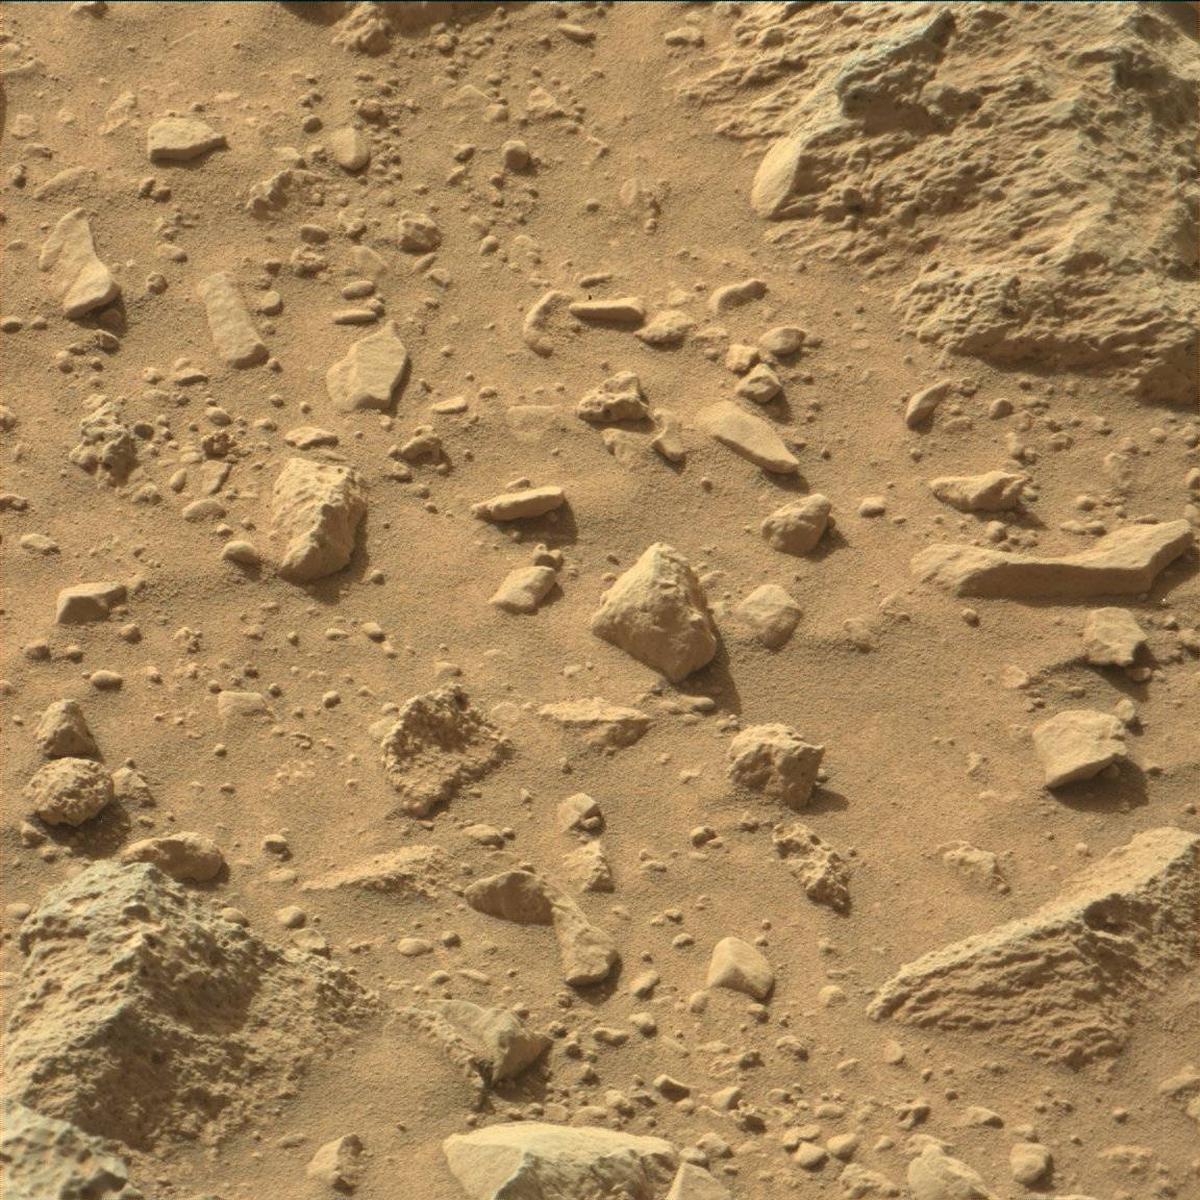
Terrain classes present: Bedrock, Rock, Sand / Soil